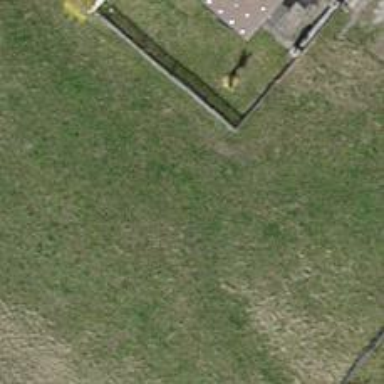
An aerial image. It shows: Fence.